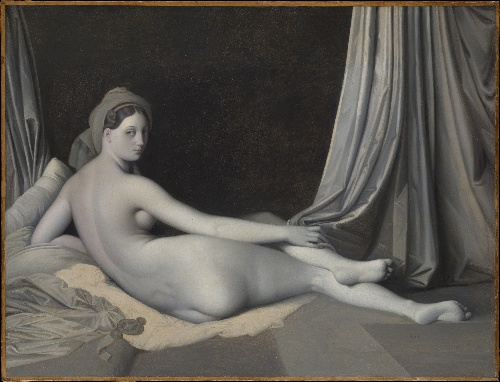
Title: Odalisque in Grisaille
Artist: Jean Auguste Dominique Ingres
Artist bio: French, Montauban 1780–1867 Paris
Date: ca. 1824–34
Object type: Painting
Classification: Paintings
Medium: Oil on canvas
Dimensions: 32 3/4 x 43 in. (83.2 x 109.2 cm)
Department: European Paintings
Credit line: Catharine Lorillard Wolfe Collection, Wolfe Fund, 1938
Accession year: 1938
Repository: Metropolitan Museum of Art, New York, NY
Tags: Female Nudes|Orientalist